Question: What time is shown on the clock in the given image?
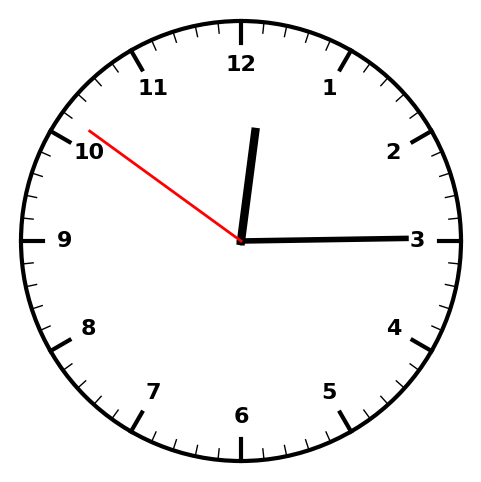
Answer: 12:14:51